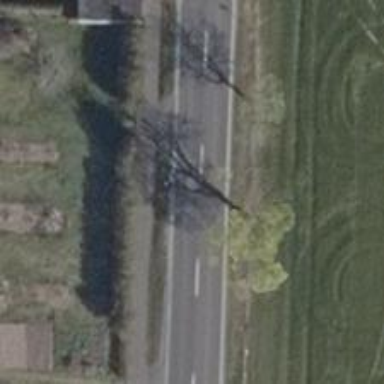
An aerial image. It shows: Avenue lined with broadleaved trees.